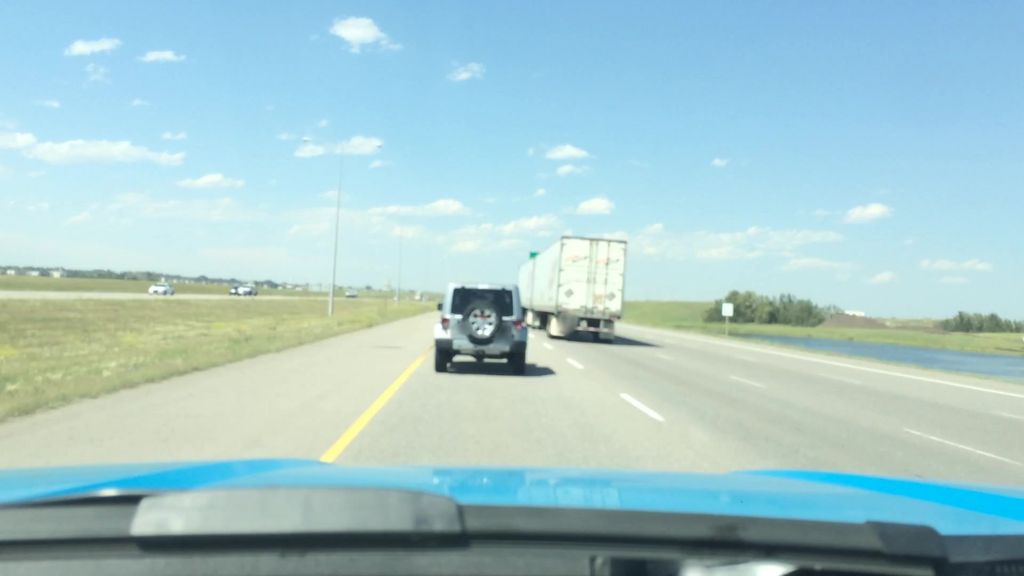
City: calgary